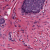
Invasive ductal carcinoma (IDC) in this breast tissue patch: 0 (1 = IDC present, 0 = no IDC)